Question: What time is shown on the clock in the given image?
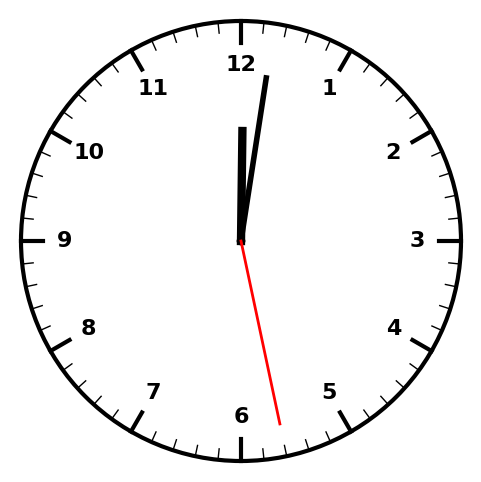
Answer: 12:01:28